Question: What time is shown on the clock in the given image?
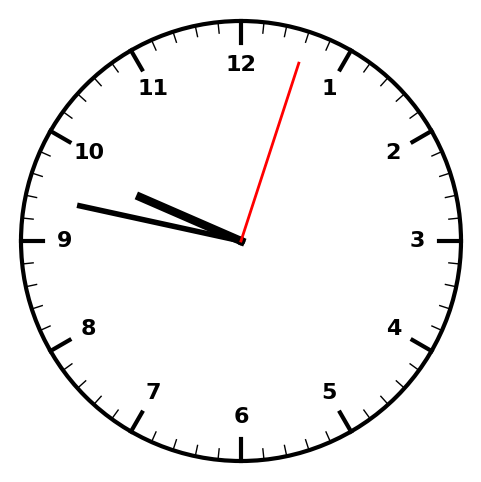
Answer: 09:47:03